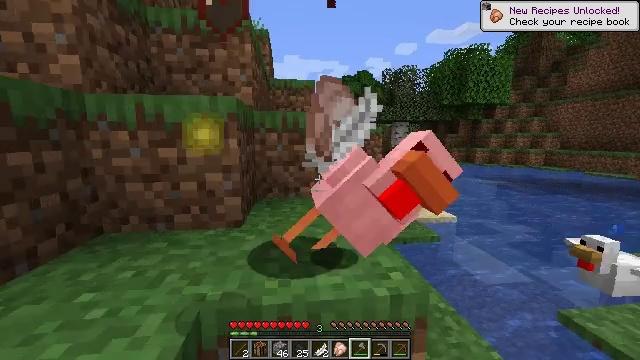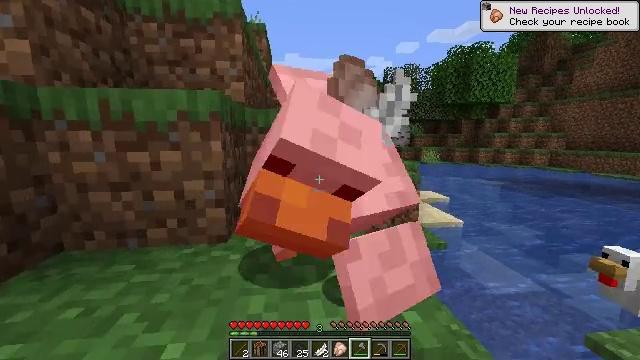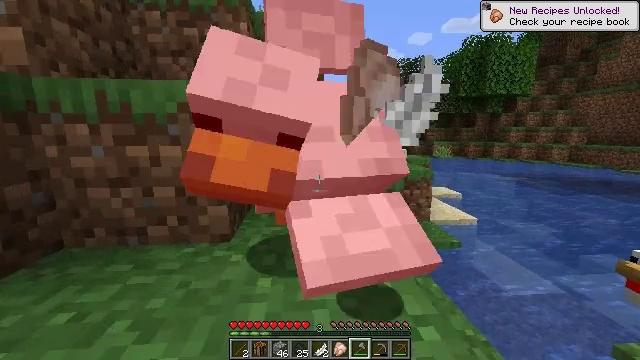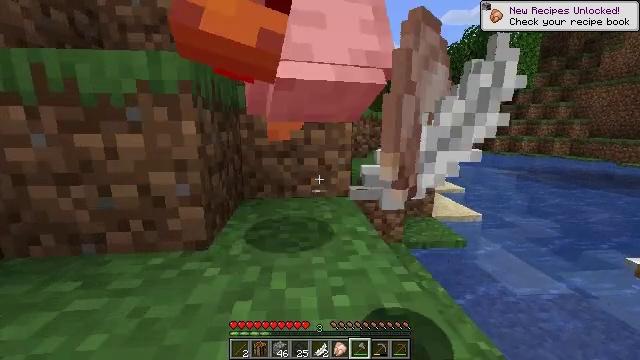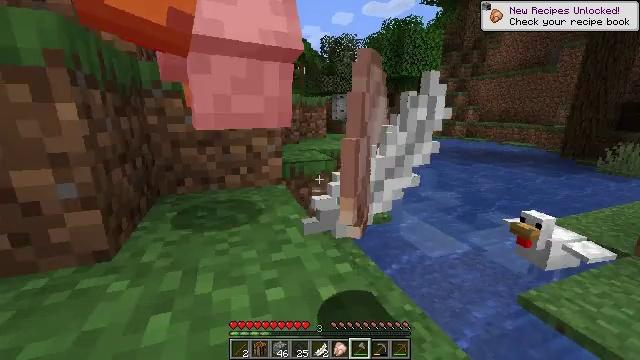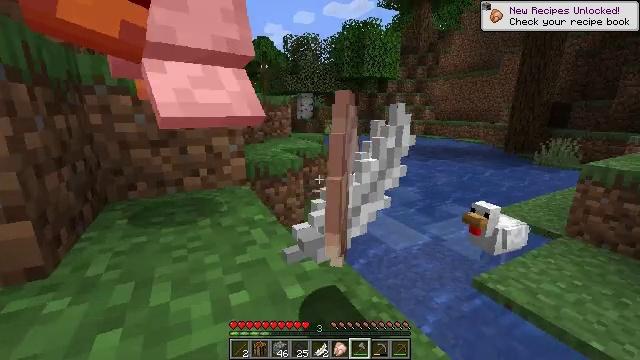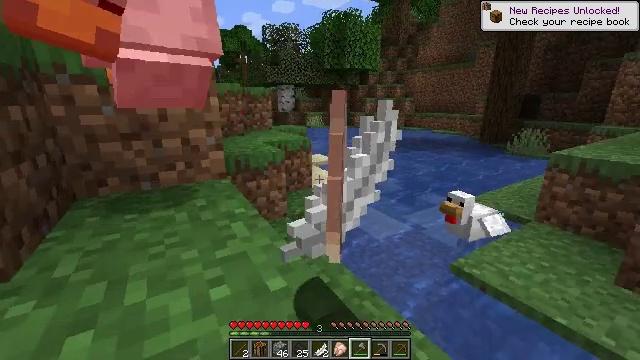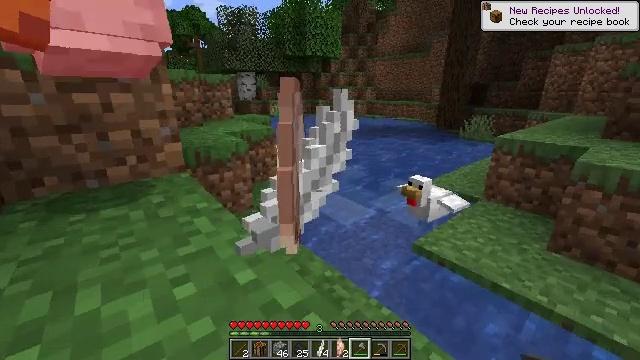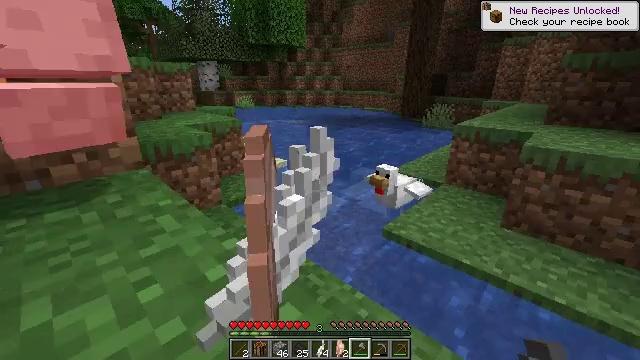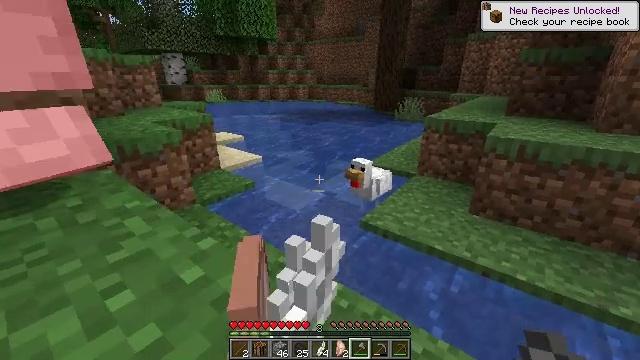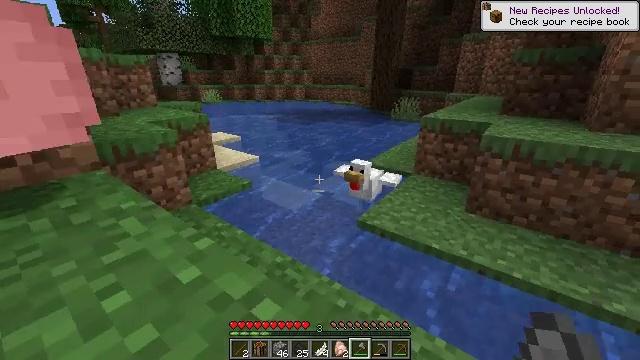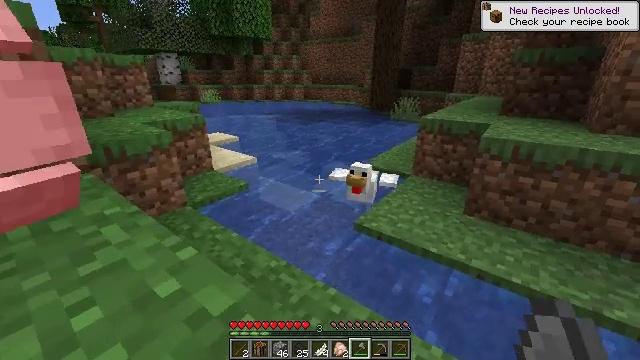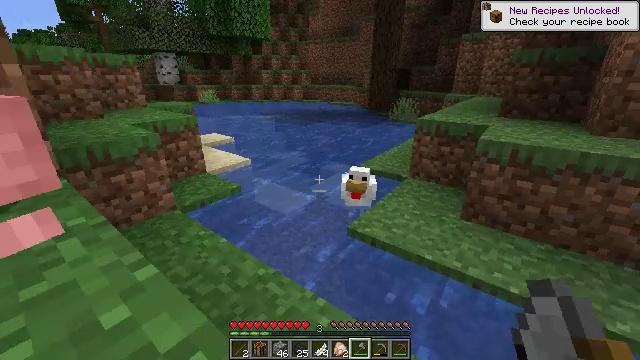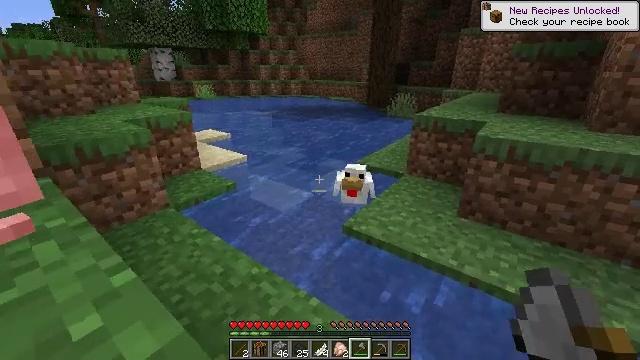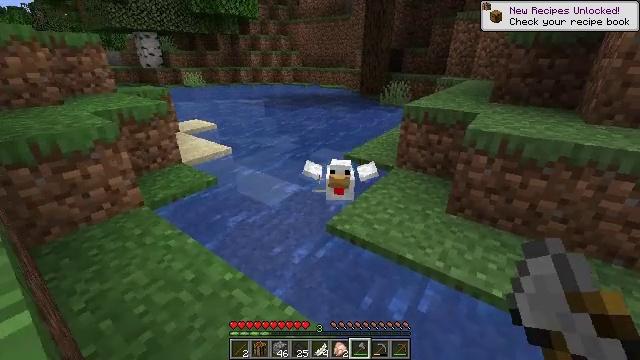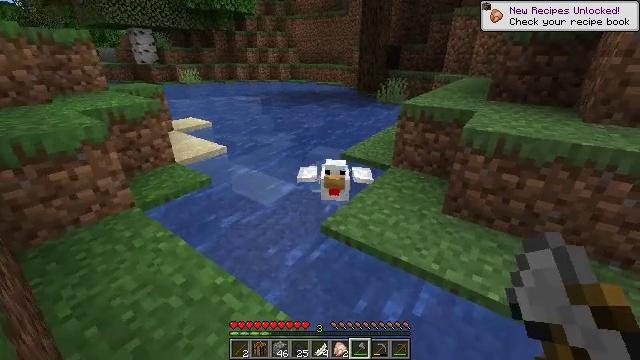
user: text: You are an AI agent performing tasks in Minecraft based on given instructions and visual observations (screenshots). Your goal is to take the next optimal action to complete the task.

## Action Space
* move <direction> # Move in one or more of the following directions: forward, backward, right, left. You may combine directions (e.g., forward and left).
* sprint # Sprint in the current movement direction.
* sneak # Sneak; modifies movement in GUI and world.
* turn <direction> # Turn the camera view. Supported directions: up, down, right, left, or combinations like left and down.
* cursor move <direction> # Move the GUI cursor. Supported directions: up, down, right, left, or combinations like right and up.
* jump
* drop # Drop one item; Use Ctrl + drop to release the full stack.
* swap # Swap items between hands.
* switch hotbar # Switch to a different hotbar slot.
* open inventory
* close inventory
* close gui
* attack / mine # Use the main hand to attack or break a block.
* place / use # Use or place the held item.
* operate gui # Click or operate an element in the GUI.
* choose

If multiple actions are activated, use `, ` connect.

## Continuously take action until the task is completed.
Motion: motion action
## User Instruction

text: Hunt a chicken.
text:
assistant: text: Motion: move forward
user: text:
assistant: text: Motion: move forward, turn left and down
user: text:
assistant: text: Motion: move forward, turn down
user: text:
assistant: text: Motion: move forward, turn right and down
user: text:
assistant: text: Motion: turn right
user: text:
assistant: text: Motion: turn right and down
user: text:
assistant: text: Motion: turn right and down
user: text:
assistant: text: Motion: turn right and down
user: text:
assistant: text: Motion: turn right and down
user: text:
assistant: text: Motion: no_op
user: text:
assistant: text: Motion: move forward
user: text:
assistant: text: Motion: move forward
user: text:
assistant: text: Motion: move forward
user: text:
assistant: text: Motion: move forward, turn right and down
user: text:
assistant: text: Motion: move forward
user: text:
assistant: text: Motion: move forward
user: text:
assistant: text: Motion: turn right and down
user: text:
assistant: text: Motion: turn right and down
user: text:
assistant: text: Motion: no_op
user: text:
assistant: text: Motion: attack / mine
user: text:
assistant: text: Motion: attack / mine
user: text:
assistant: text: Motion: attack / mine
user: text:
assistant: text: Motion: attack / mine
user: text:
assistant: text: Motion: no_op
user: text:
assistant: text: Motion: no_op
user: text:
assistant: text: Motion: no_op
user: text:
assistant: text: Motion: no_op
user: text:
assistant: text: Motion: no_op
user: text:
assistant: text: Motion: no_op
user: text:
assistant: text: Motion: move forward